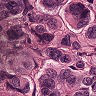
Metastatic tissue present: yes